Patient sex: F
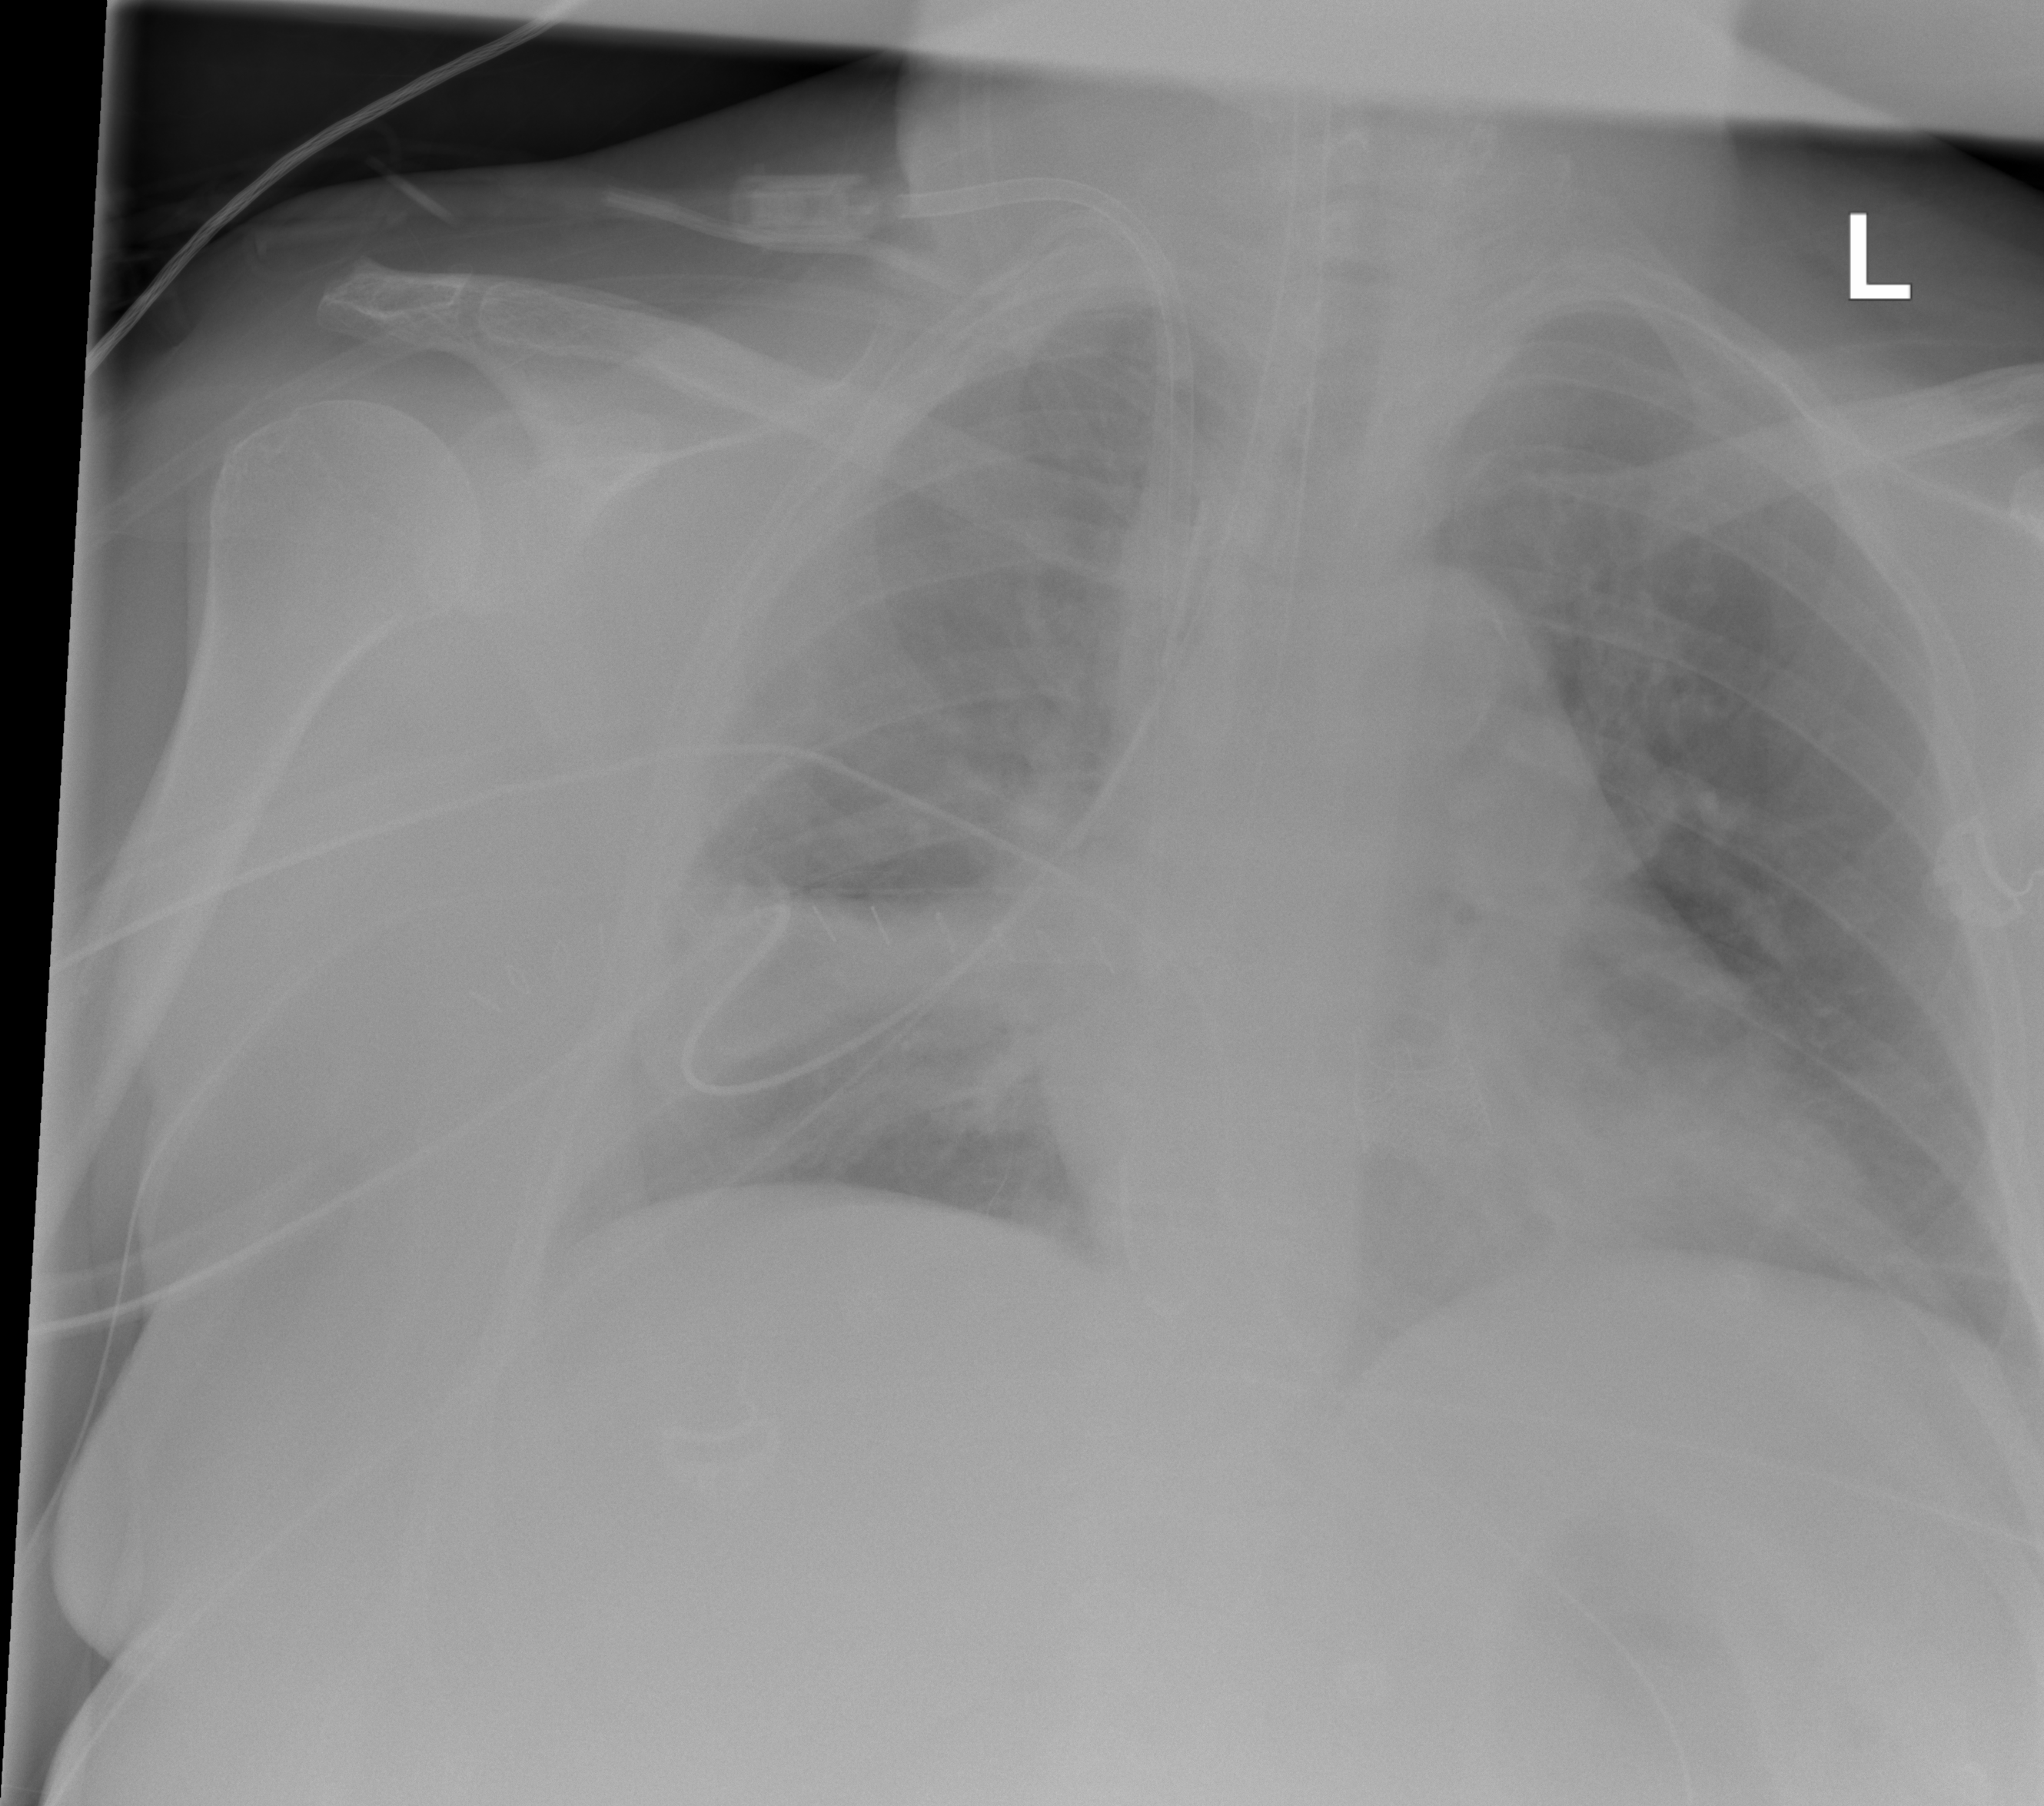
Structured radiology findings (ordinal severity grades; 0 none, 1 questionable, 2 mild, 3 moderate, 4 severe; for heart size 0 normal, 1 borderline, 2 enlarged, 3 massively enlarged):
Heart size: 0
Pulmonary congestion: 0
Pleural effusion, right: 0
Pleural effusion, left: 0
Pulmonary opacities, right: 1
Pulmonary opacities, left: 1
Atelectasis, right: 2
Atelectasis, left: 0